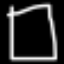
Label: square